Interaction volume radius: 10 \u00c5
Interaction volume height: 10 \u00c5
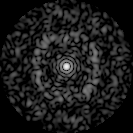
Disorder parameter: 0.8303